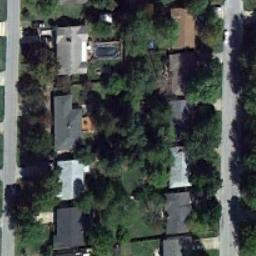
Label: medium_residential